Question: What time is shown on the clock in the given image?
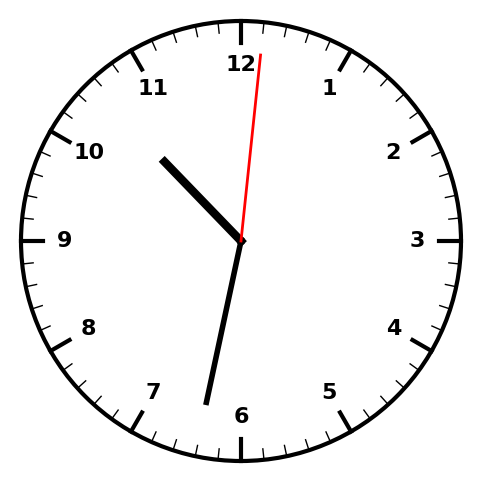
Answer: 10:32:01